Current action and preconditions to check: path_clear

Your task: For each precondition in the list above, predict whether it will hold at this action.

Consider the current scene as observed from the mobile robot's camera, and analyze the predicted future states of all dynamic agents (e.g., people, animals, vehicles, or any moving entities) within the NEXT SECOND.

IMPORTANT: Only answer "very likely" if you are absolutely certain—based on strong, clear evidence—that a dynamic agent will violate the precondition in the predicted future state. Do NOT answer "very likely" for unlikely, ambiguous, or low-probability risks.

Ask yourself for each precondition: Is there a high probability, with clear and convincing evidence, that the predicted future states of any dynamic agent will interfere with the predicted future state of the currently executing action within the NEXT SECOND, causing that precondition to fail?

Assess the risk level based on these predictions. Use "likely" or "very likely" if motions create a clear risk of interference.

Use "neutral" or "improbable" if agents are nearby but their predicted paths are clearly diverging or non-conflicting.

Failure Risk Categories: "very improbable", "improbable", "neutral", "likely", "very likely"

Answer Format: Output ONLY the probability_of_failure value from these categories: "very improbable", "improbable", "neutral", "likely", "very likely"

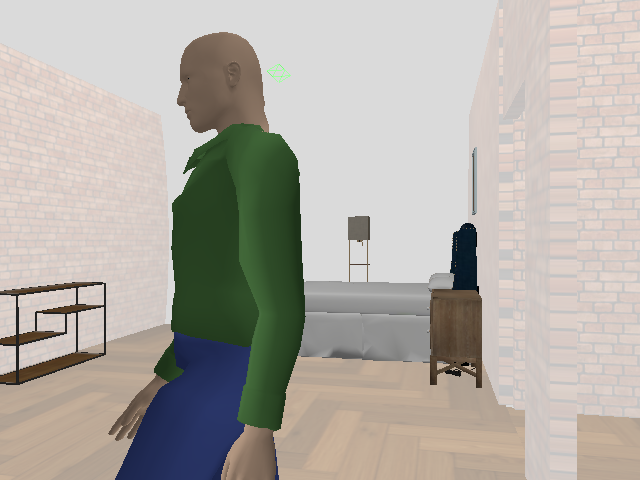

Answer: very likely